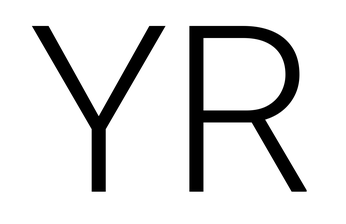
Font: Roboto_Light